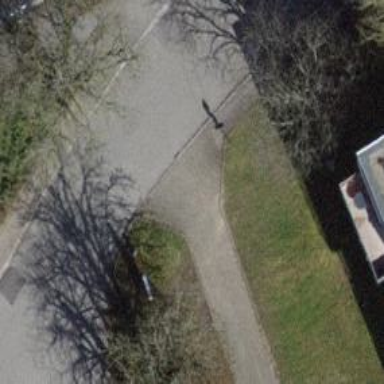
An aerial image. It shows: Path made of paving stones.